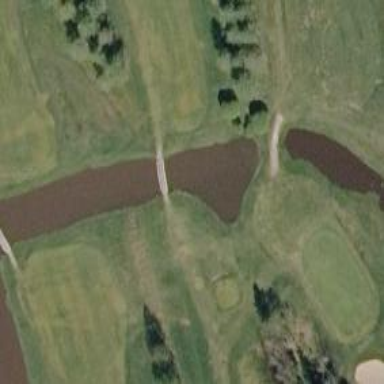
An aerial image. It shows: Path for both road and golf.